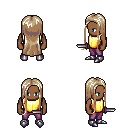
a pixel art fantasy rpg character, male body template, human, dark skin, gold chest armor, magenta pants, white blonde extra-long hairstyle, metal boots, dagger, four views (front, back, left, right), 2x2 character sprite sheet, small pixel art, hard edges, no anti-aliasing